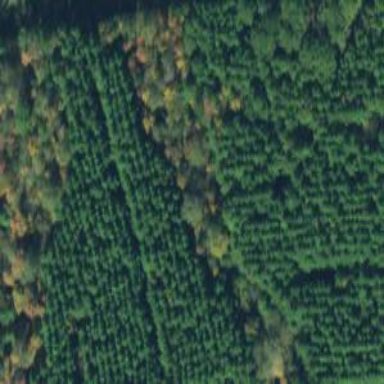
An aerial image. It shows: Mixed woodland with variety of leaf types and cycles.